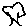
Label: tree